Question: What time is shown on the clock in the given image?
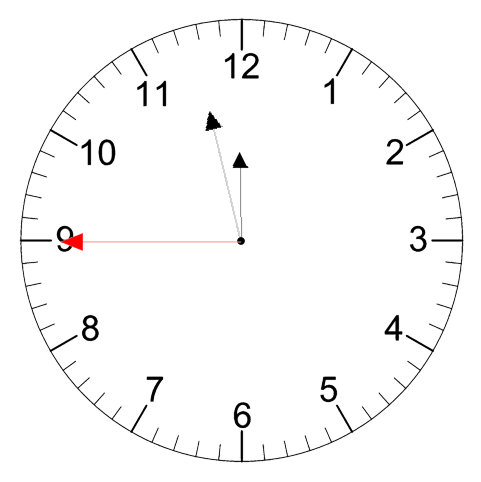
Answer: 11:57:45